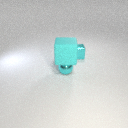
small cyan metal sphere to the left of small cyan metal cube